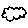
Label: cloud